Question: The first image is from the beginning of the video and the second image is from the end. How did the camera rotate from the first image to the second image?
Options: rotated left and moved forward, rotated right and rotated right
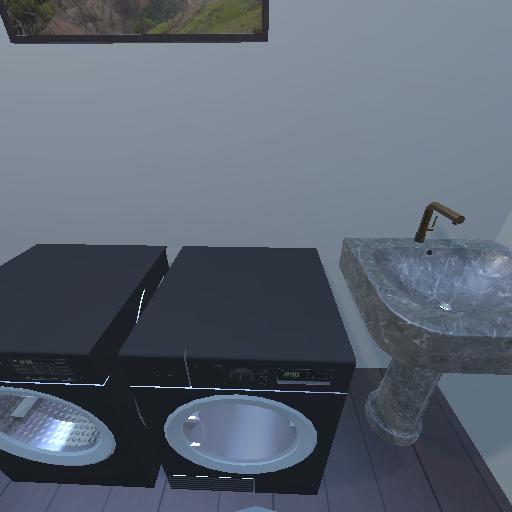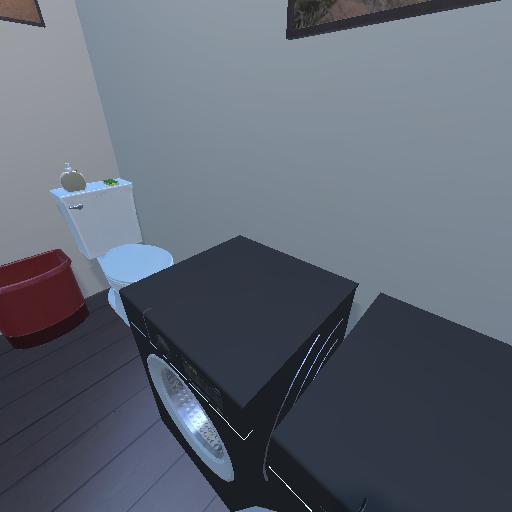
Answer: rotated left and moved forward